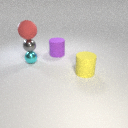
large purple rubber cylinder to the left of large yellow rubber cylinder